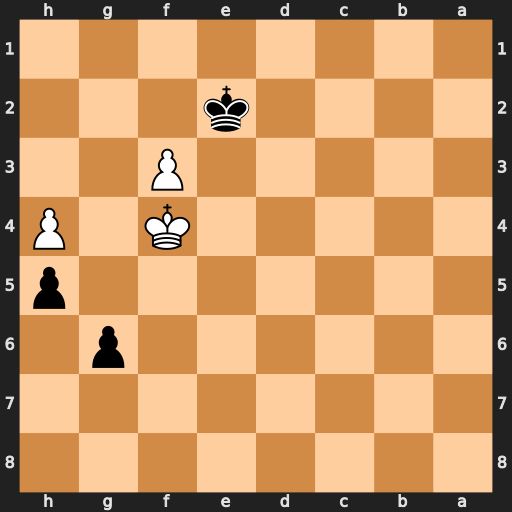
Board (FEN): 8/8/6p1/7p/5K1P/5P2/4k3/8
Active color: b
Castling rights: -
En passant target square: -
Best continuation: Kf2 Ke4 Kg3 f4 Kxh4 Kf3 Kh3 f5 gxf5